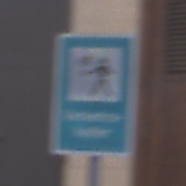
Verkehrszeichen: Verkehrshelfer
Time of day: MorningAfternoon
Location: Outdoor (Urban)
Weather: PartlyCloudy
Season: NotSpecified
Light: Natural